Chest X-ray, PA view. Patient: 64 years old, sex F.
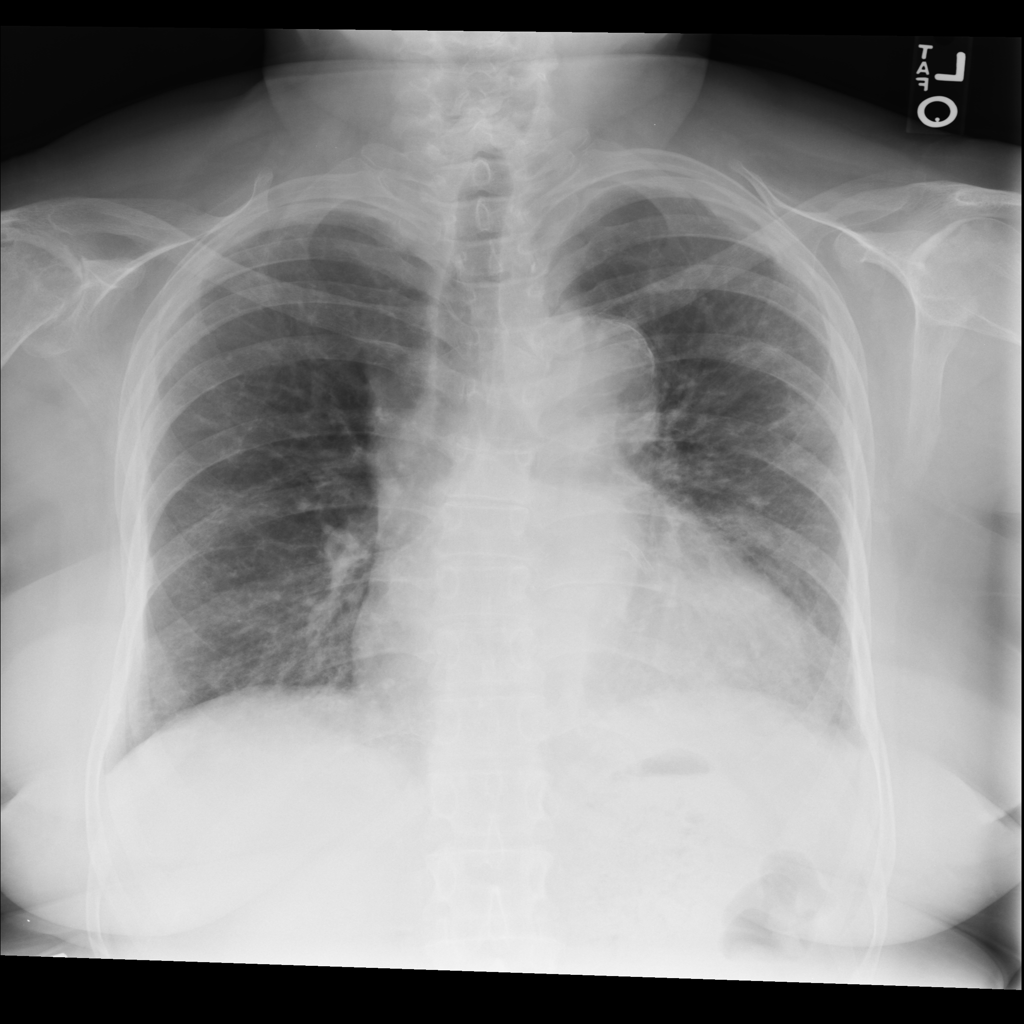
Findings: Effusion